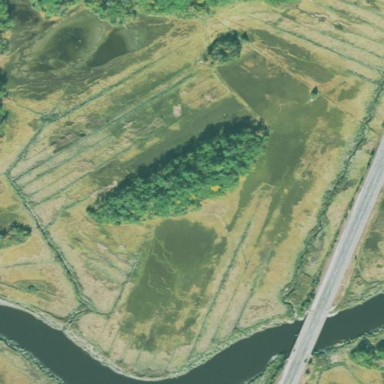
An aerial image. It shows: Nature reserve area for leisure land.